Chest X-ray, AP view. Patient: 68 years old, sex F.
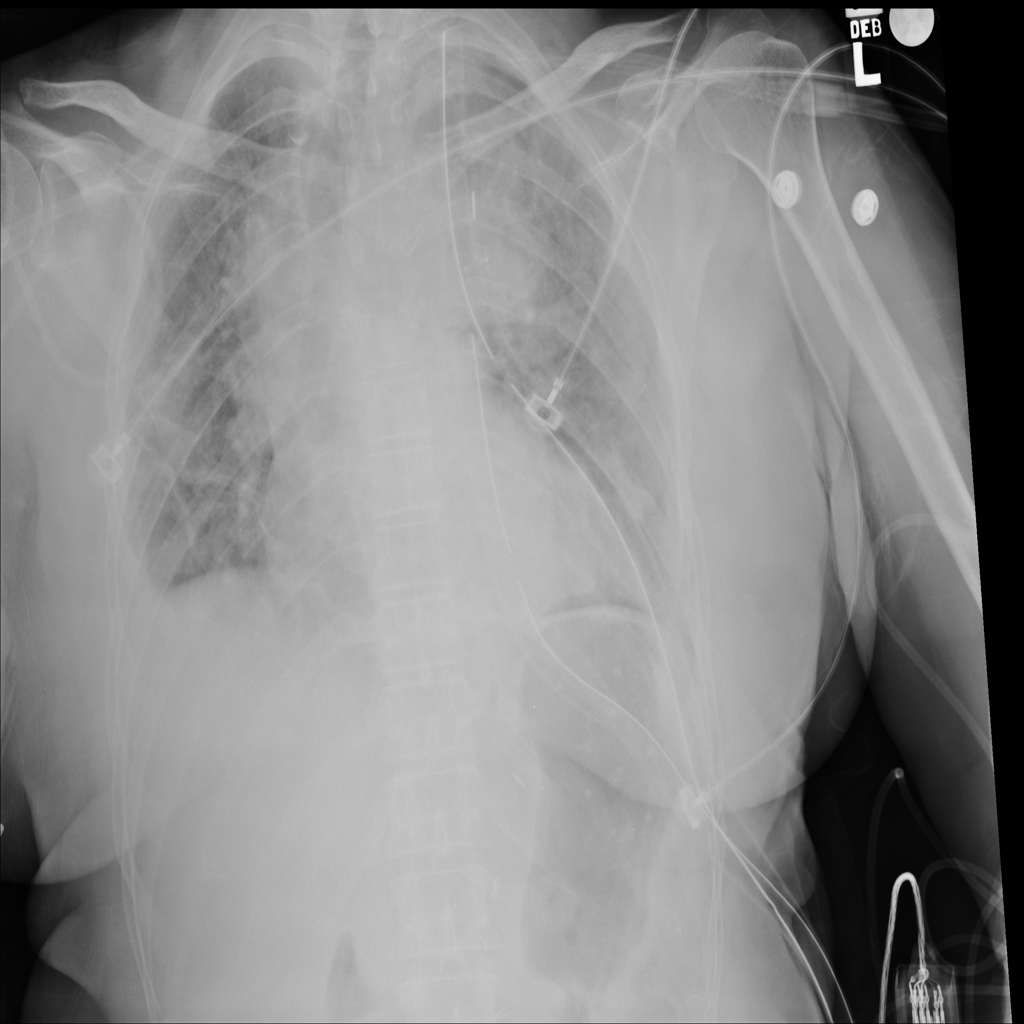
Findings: Effusion